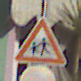
Verkehrszeichen: KinderRechts
Zusatzzeichen unten: UeberholverbotKraftfahrzeuge
Umgebung: Outdoor, Special
Tageszeit: MorningAfternoon
Wetter: PartlyCloudy
Licht: Natural
Jahreszeit: NotSpecified
Kontrast: HighContrast